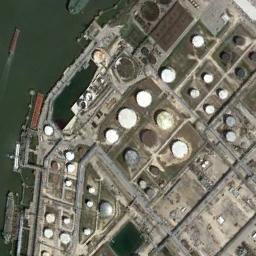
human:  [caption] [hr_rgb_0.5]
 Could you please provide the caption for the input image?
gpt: There are many different sized storage tanks in the factory, And there is a river outside the factory .

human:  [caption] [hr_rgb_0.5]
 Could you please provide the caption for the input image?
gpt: There are two identical storage tanks beside a white house .

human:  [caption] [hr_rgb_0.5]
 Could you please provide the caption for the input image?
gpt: There are many storage tanks on the bare land next to the river .

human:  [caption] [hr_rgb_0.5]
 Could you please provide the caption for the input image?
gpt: There are many roads beside the storage tanks .

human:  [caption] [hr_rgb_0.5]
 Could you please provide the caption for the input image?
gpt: There are some storage tanks of different sizes .